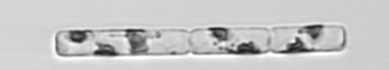
Label: Guinardia_delicatula